Field crop: maize
Growth stage: 1
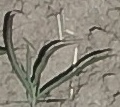
Species: sorghum